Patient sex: F
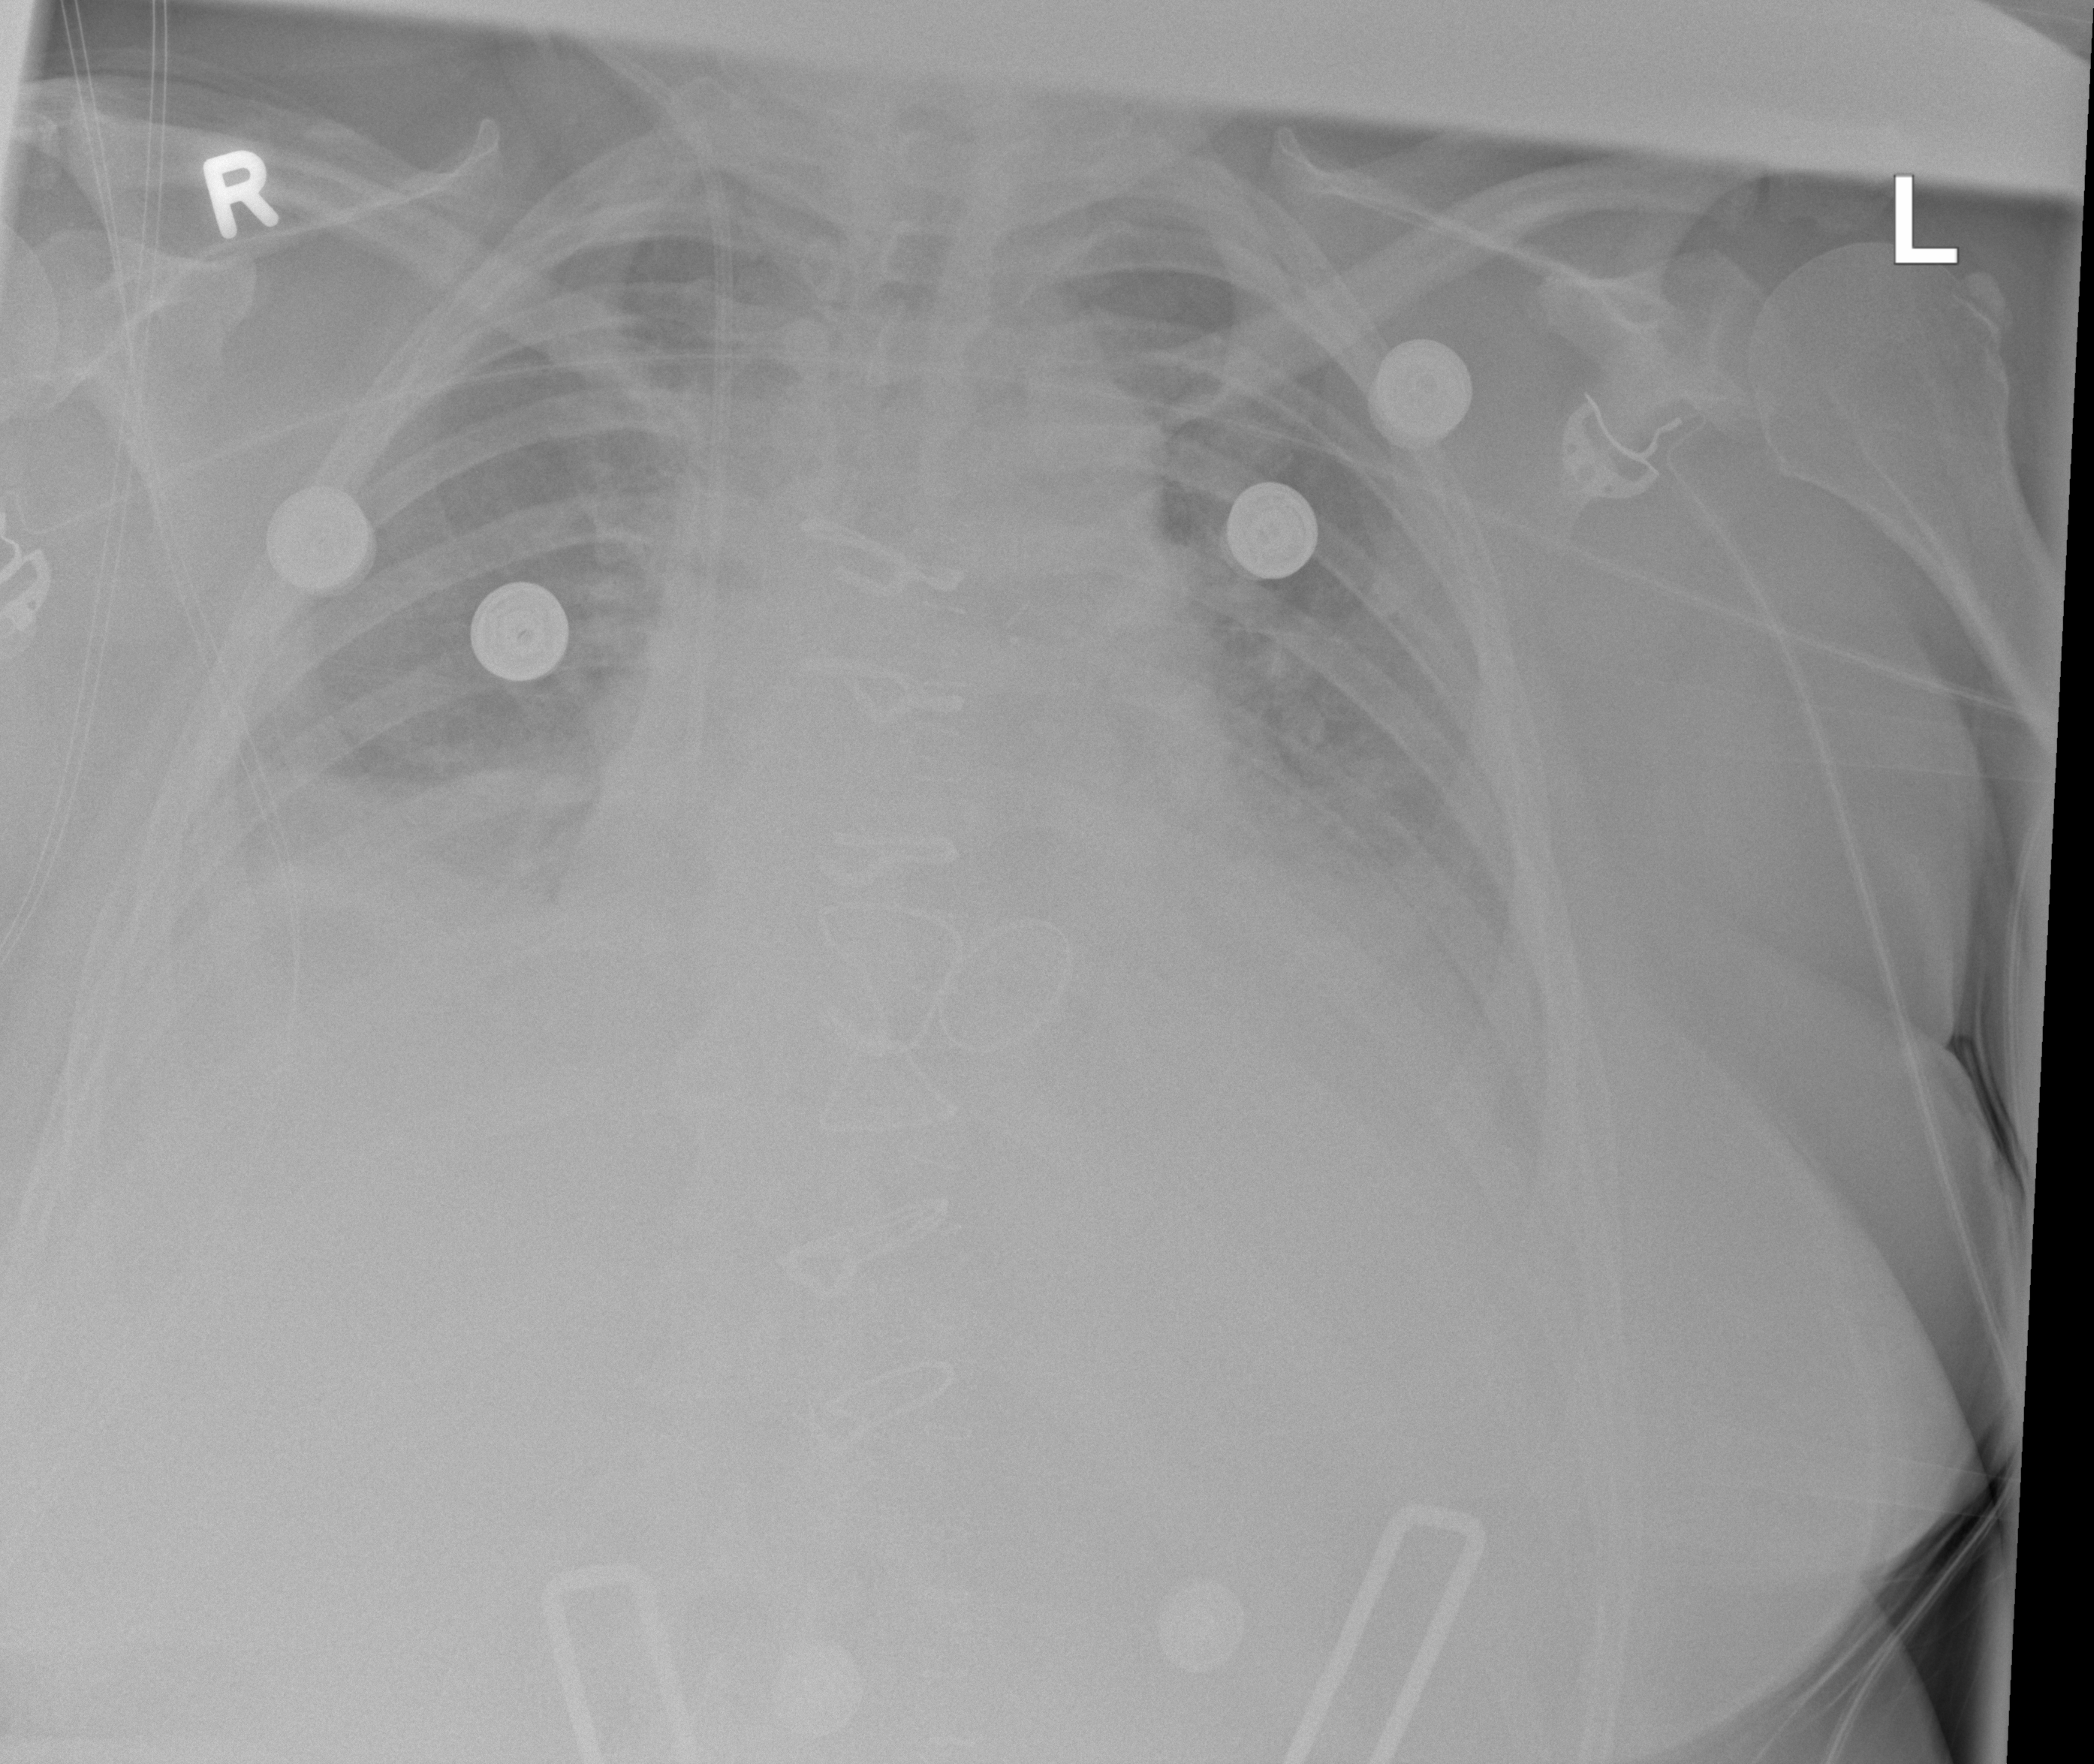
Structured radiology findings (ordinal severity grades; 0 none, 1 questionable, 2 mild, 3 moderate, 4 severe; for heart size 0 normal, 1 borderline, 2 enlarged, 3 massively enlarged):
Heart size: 2
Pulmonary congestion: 2
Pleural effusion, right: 2
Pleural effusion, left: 2
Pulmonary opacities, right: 0
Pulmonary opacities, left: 0
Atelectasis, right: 2
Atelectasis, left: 2